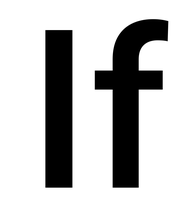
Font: Roboto_Medium